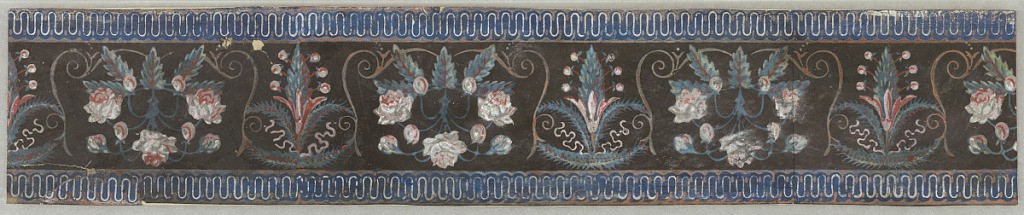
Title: Border
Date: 1795–1805
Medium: Block printed on handmade paper
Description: Horizontal rectangle. Border paper with repeating design of medallions, enclosed by simple leaf forms, containing floral spray, set against vertical stripes. Across upper edge, stripes of orange and white; across lower edge, white stripe.